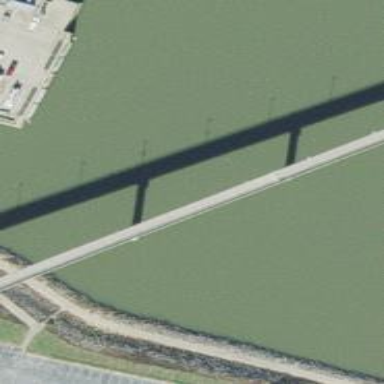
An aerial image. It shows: Bridge supported by pillars.